Question: And again, could any Mysql expert help me with Mysql statement?
What i have: 2 tables connected with foreign keys userid and balanceID
What I need: I need to find row where is MAX value of lets say debt and MIN value of lets say loan, What i expect from this statement is to find highest value debt and the lowest loan (1 row) for example : in this case it would be row name2 | 200 | 40. Is that possible? Have done research and couldnt find solution, any help appreciated.
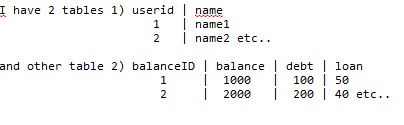
Answer: Just a guess based on your minimal data set, but perhaps something like:
'''
select top 1 balanceID, balance, debt, loan
from Balance
order by debt - loan desc
'''
If you want to group by 'UserID', something like:
'''
select b.balanceID, b.balance, b.debt, b.loan
from Balance b
inner join (
select UserID, max(debt - loan) as MaxDebt
from Balance
group by UserID
) bm on b.UserID = bm.UserID and (b.debt - b.loan) = MaxDebt
'''